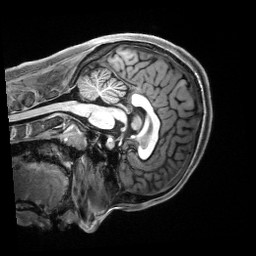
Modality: T1w
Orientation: sagittal
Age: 19
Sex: female
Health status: healthy
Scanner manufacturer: siemens
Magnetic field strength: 3 T
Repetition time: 2.5 s
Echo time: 0.00222 s